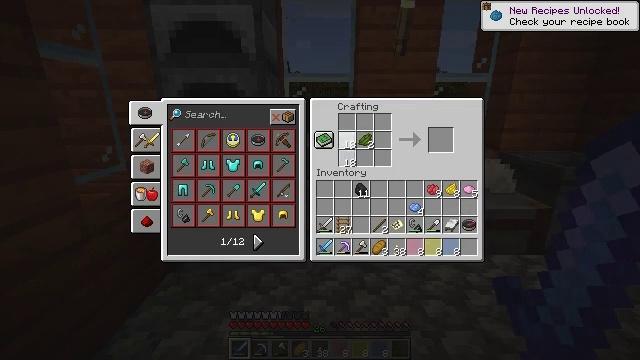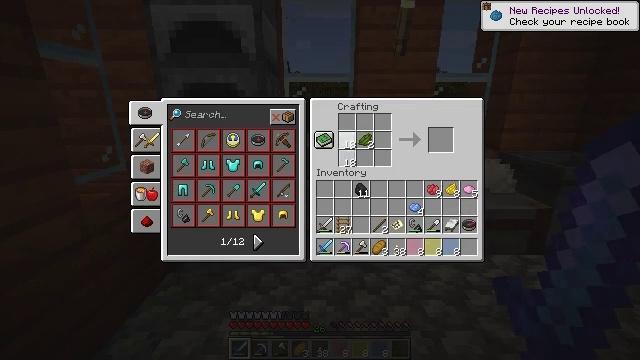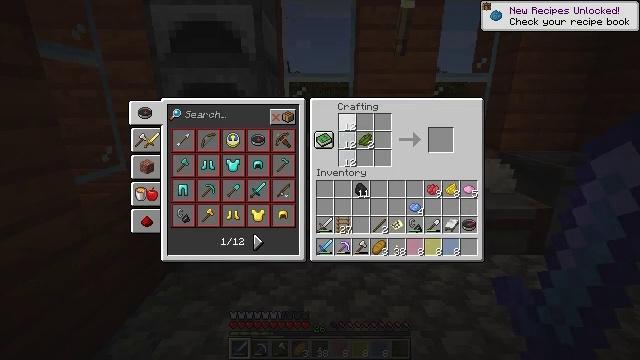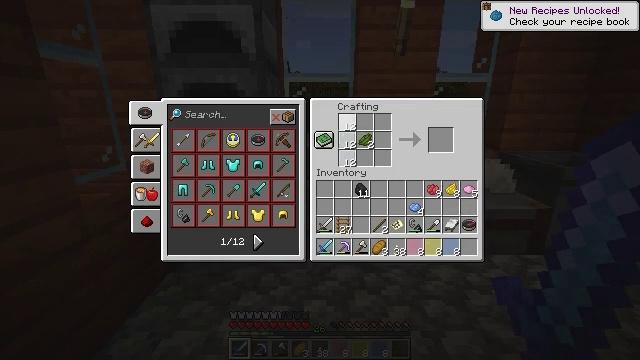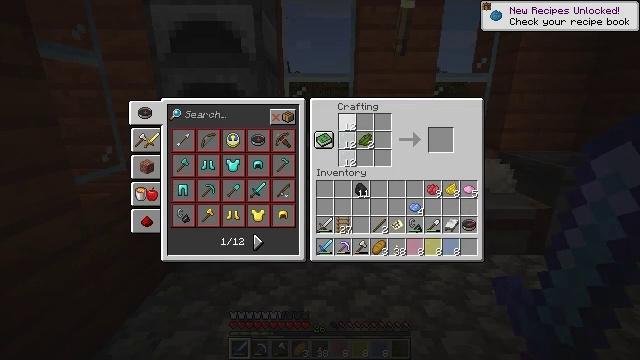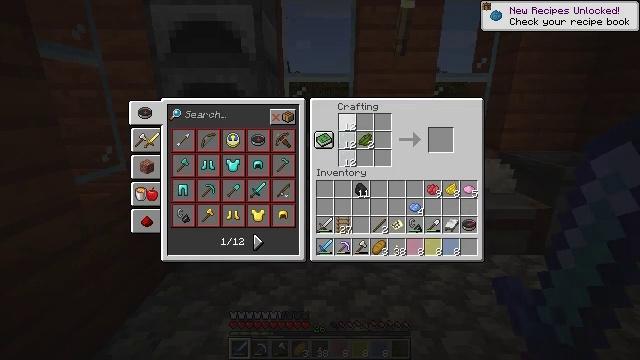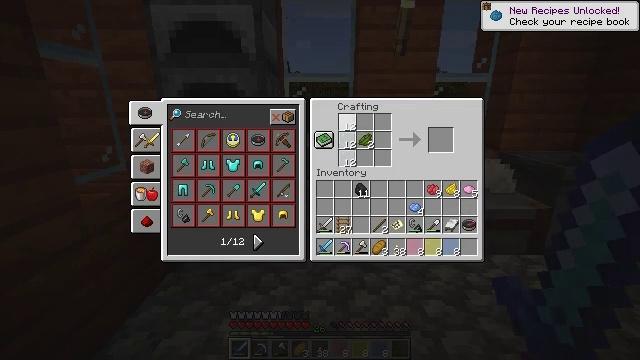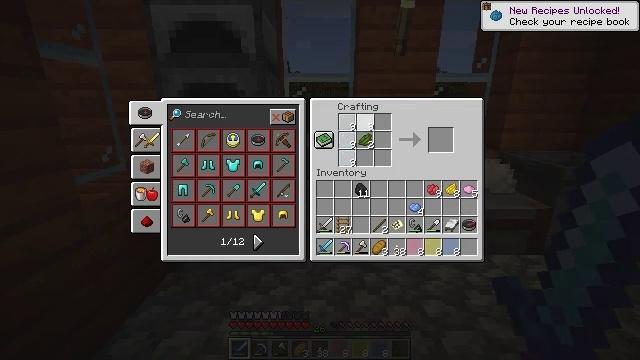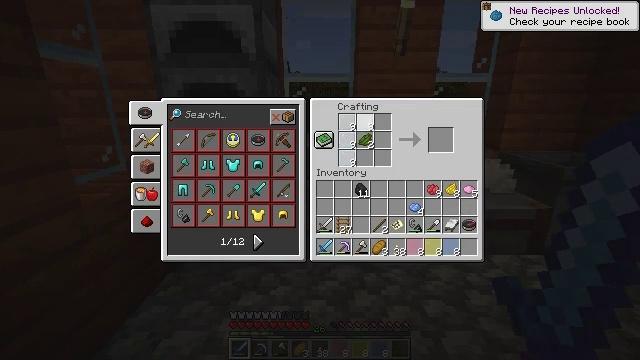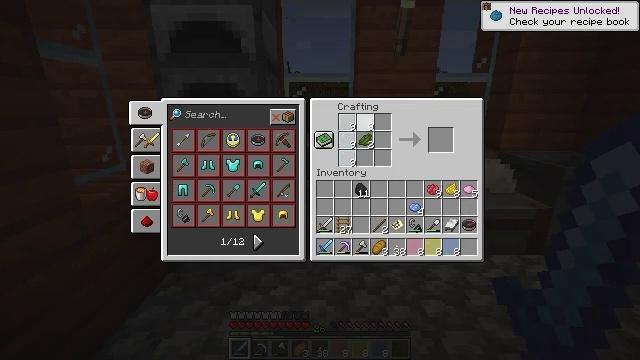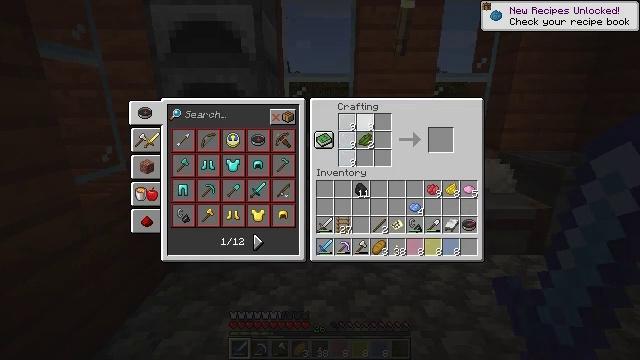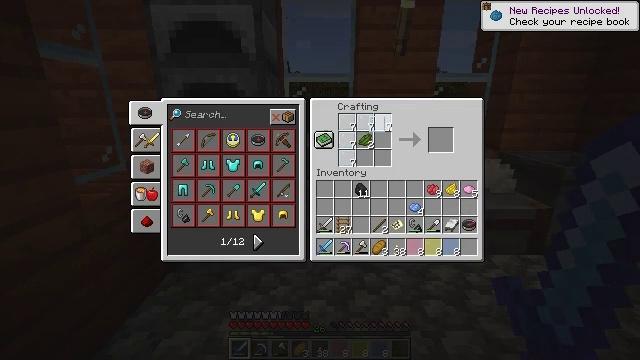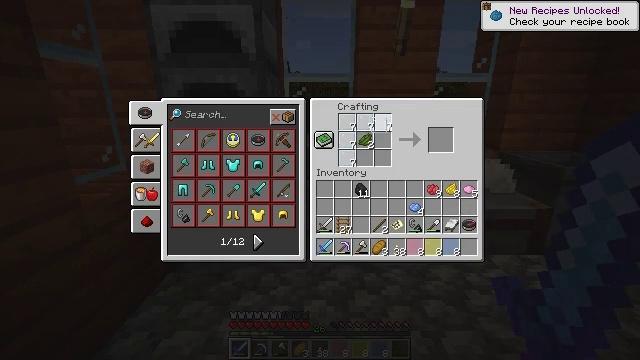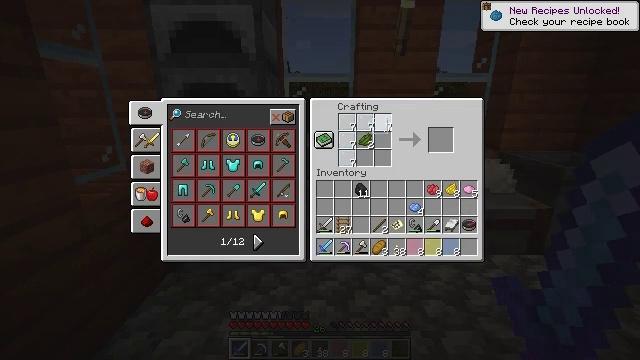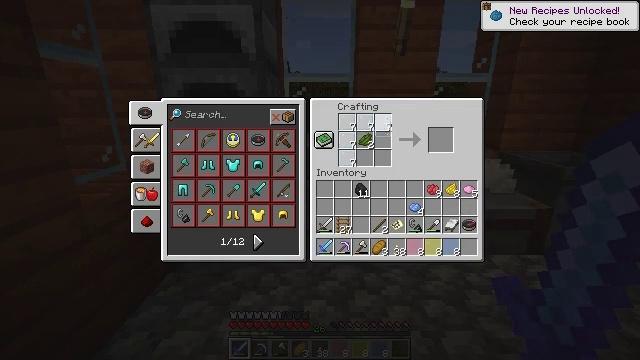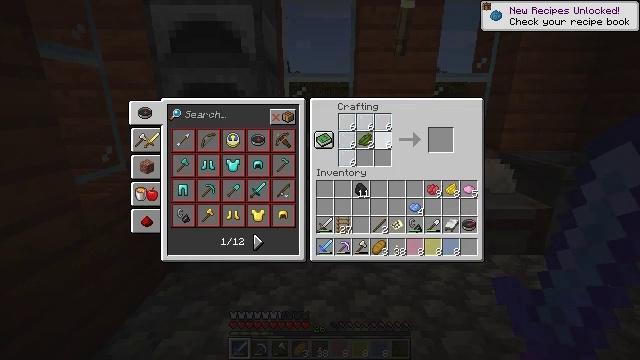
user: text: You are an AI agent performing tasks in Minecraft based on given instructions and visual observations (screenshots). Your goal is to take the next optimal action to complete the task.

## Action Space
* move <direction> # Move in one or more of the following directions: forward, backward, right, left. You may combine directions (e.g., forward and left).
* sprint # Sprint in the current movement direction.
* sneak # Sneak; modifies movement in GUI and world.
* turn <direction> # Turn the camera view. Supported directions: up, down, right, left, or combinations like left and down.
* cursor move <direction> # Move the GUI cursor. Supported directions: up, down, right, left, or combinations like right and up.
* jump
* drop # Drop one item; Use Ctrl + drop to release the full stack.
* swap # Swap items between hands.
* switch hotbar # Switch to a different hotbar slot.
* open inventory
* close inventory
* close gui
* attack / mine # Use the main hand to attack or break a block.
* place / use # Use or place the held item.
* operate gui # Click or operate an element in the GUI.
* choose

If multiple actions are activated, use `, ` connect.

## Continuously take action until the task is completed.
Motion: motion action
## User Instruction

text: Open the crafting table to make green stained glass pane.
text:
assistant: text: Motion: operate gui
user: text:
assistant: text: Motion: operate gui
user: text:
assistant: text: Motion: operate gui
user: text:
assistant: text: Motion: operate gui
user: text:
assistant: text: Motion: operate gui
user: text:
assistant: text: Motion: operate gui
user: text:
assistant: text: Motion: operate gui
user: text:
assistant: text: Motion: cursor move right, operate gui
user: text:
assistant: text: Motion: operate gui
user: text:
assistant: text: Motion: operate gui
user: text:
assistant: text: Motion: operate gui
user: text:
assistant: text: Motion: operate gui
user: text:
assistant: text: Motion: operate gui
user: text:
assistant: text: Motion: operate gui
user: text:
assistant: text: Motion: operate gui
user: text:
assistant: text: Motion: operate gui
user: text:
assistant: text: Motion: operate gui
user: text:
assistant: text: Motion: operate gui
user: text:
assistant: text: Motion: operate gui
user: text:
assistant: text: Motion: operate gui
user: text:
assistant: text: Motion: operate gui
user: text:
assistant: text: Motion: operate gui
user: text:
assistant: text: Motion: operate gui
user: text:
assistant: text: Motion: operate gui
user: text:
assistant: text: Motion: operate gui
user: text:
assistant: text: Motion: operate gui
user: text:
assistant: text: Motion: no_op
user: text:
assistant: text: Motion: cursor move right and down
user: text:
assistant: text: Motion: cursor move right and down
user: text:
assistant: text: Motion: no_op